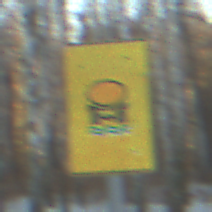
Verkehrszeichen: FahrzeugeMitWassergefaehrdenderLadungOhnePfeilsymbol
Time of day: SunriseSunset
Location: Outdoor (Nature)
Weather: Clear
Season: Winter
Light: Natural